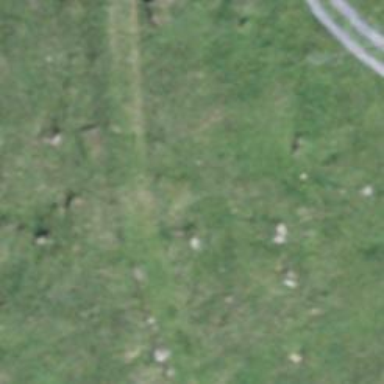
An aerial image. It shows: Path covered with grass.